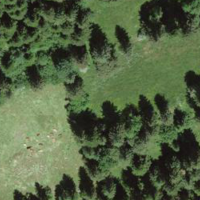
EUNIS habitat code: 41
Species observed at this site:
Fagus sylvatica